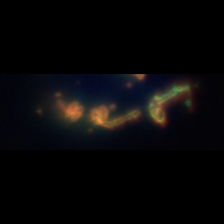
Taxon: Chaetoceros
Group: Diatoms